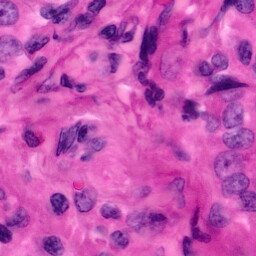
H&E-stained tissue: Pancreatic